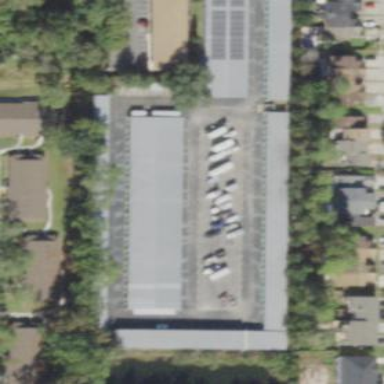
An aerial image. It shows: Industrial area featuring warehouse.